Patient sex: F
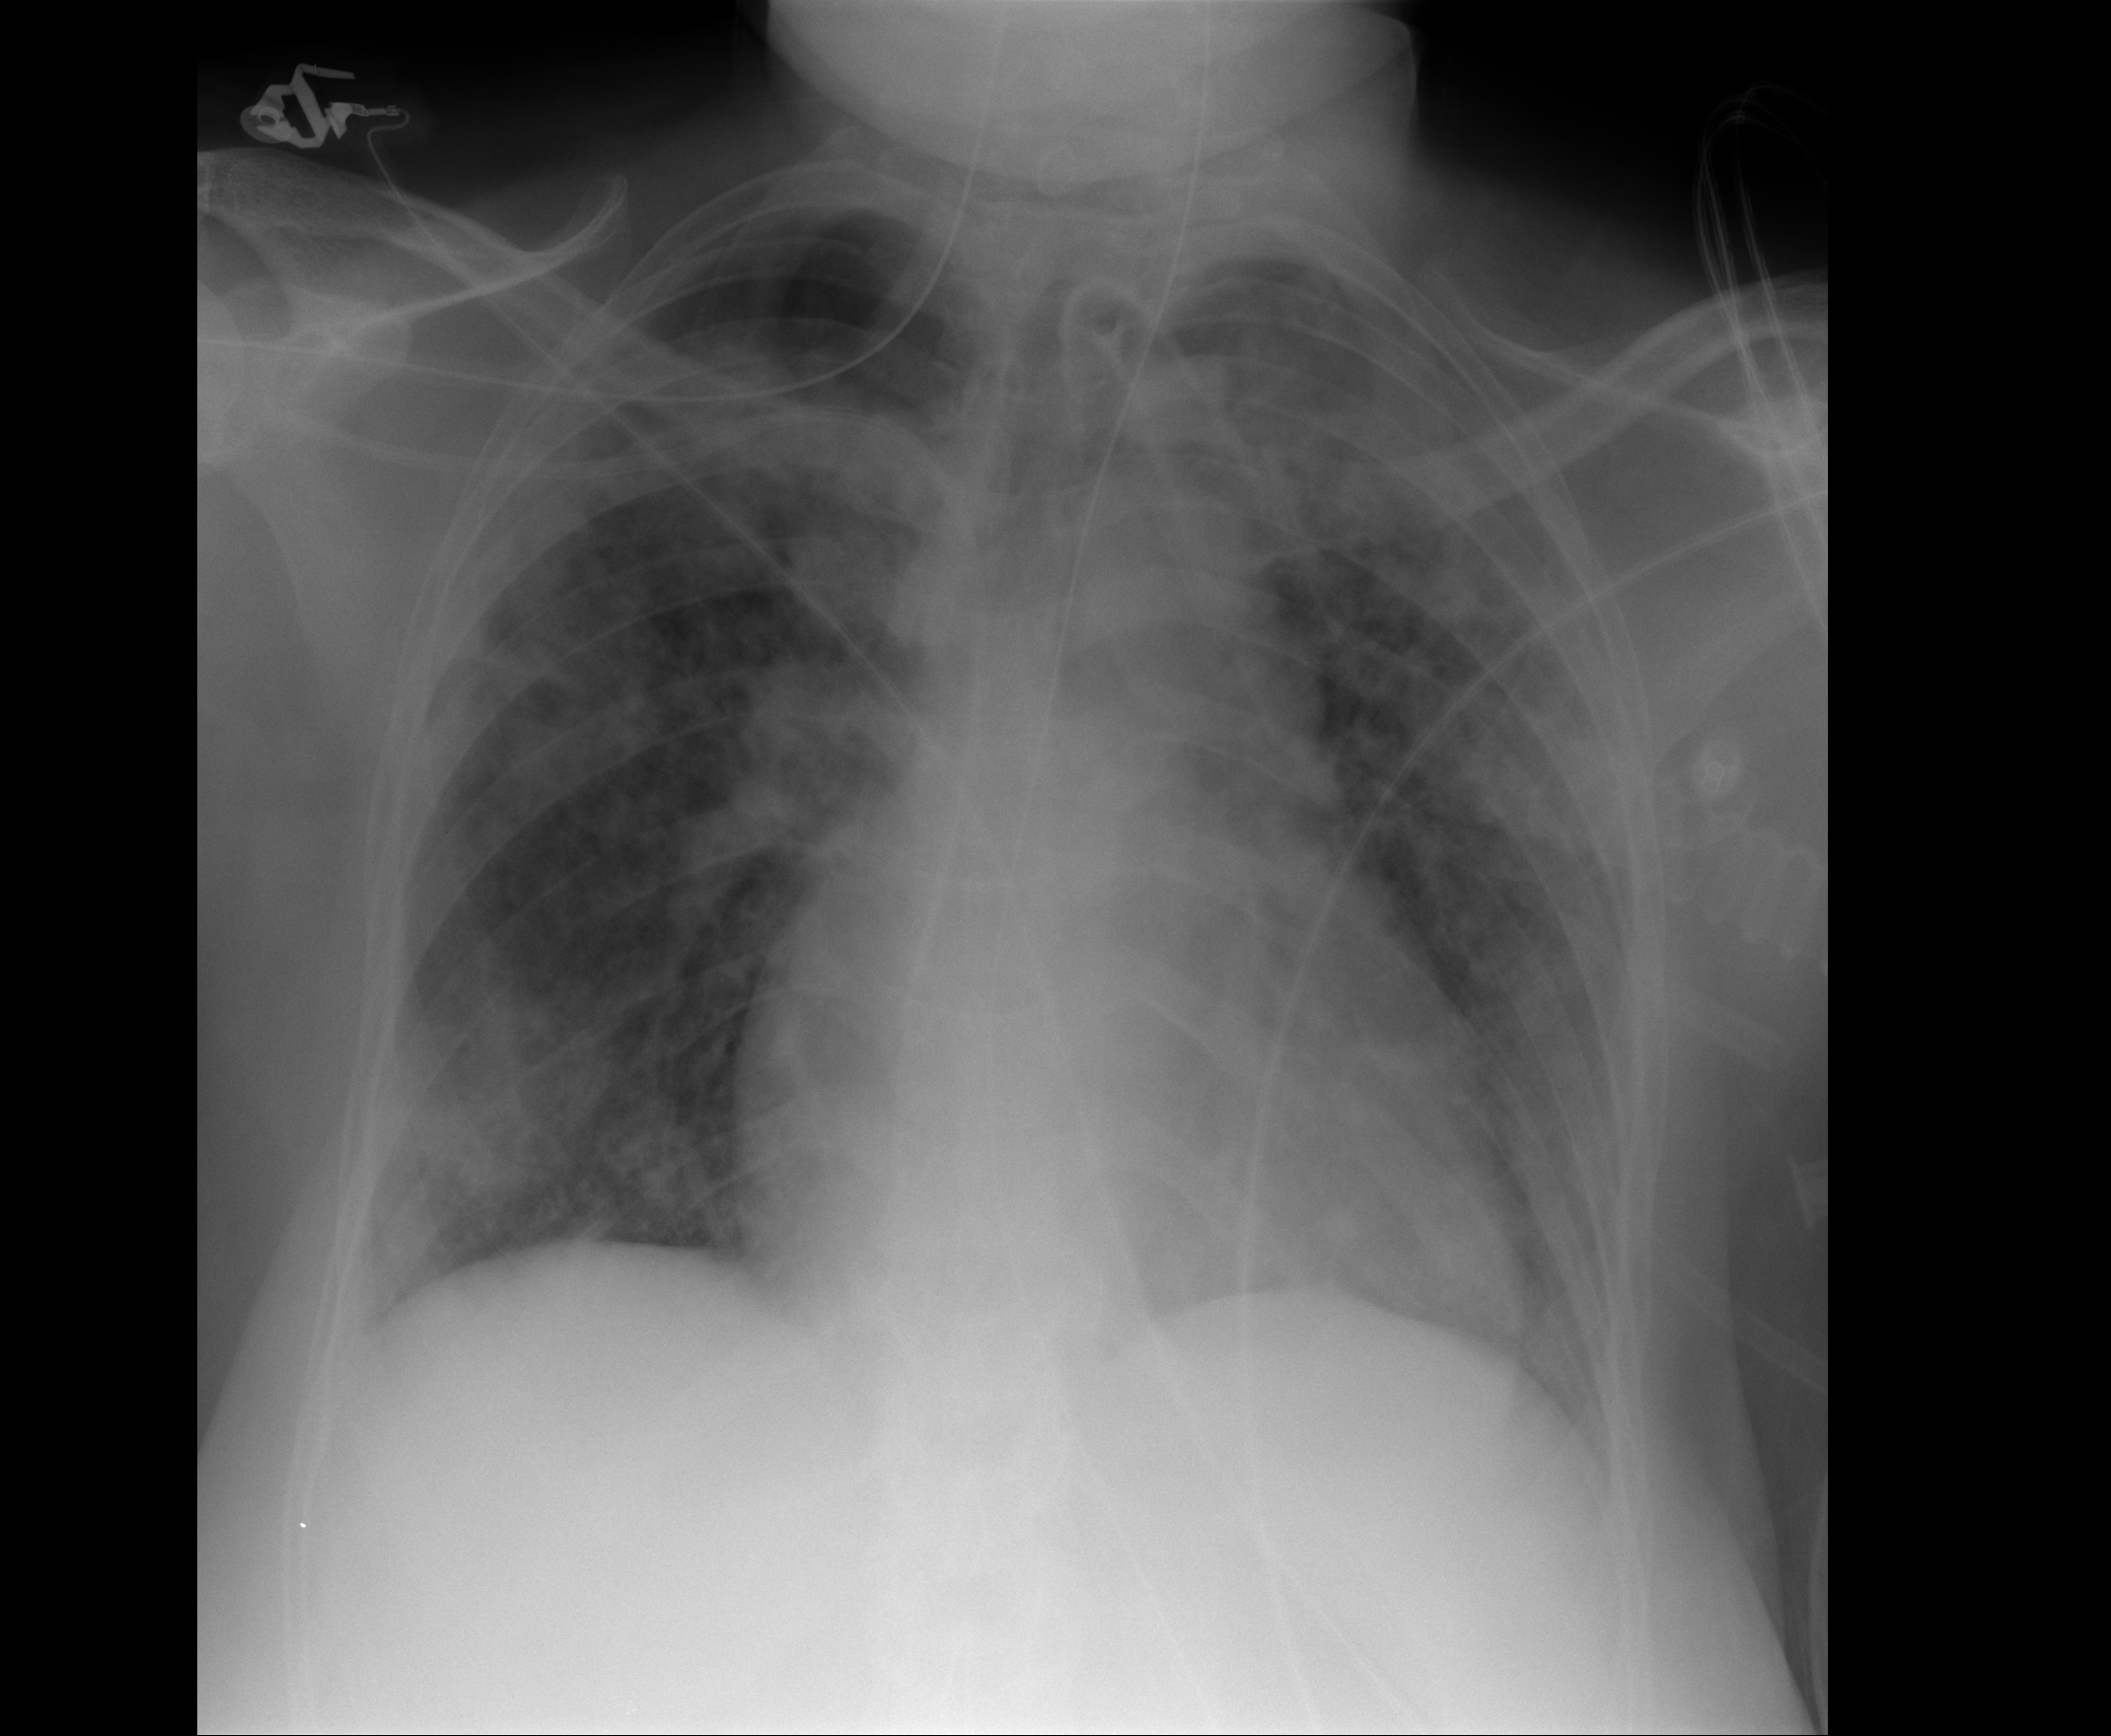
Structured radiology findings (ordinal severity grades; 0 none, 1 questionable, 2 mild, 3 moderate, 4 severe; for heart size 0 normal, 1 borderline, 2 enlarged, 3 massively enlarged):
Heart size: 0
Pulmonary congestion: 0
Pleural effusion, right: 0
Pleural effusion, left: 0
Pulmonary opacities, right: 3
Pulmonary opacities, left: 3
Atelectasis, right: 1
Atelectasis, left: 1